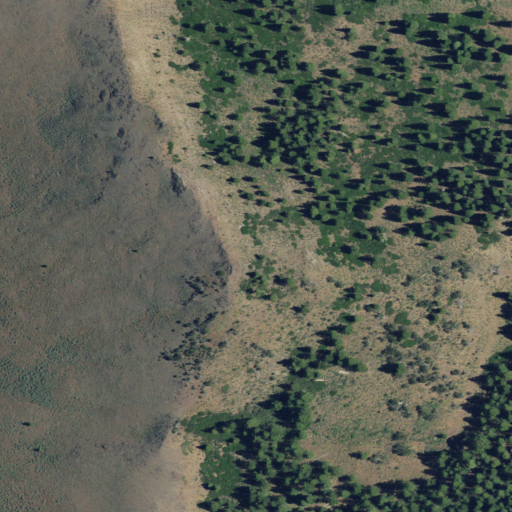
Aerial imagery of mountain in Oregon named McDowell Peak containing shrub and evergreen forest